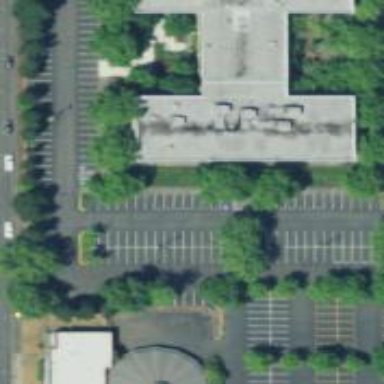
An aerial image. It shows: Parking space.